Question: I have created number of text fields and I'm wonder how can I switch the focus between the fields by pressing the enter key.
In addition, Can I control the Target field ? for example can I defined that by pressing 'Enter' in 'field A' the focus will be change to 'field C' ?

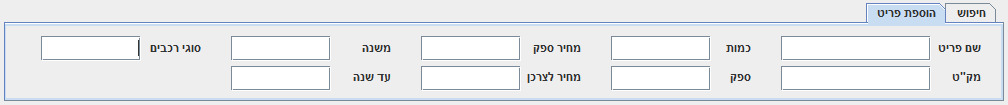
Answer: Simple example:
Suppose you have two 'JTextField's: 'textField' and 'textField1'
'''
textField.addActionListener(new ActionListener() {
@Override
public void actionPerformed(ActionEvent e) {
textField1.requestFocusInWindow();
}
});
textField1.addActionListener(new ActionListener() {
@Override
public void actionPerformed(ActionEvent e) {
textField.requestFocusInWindow();
}
});
'''
Now when you hit 'Enter' when focused on the first 'JTextField', the other one will be focused, and vice versa.